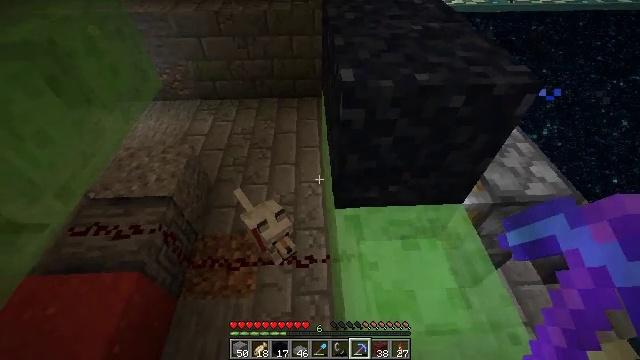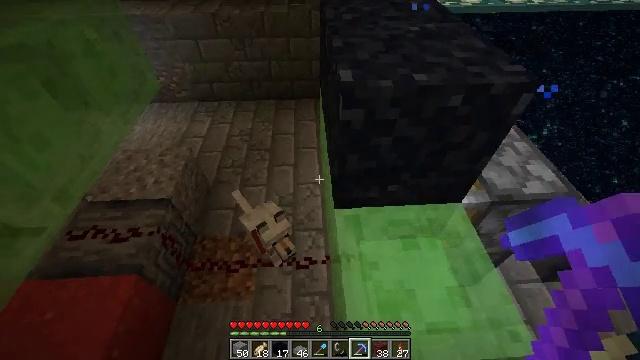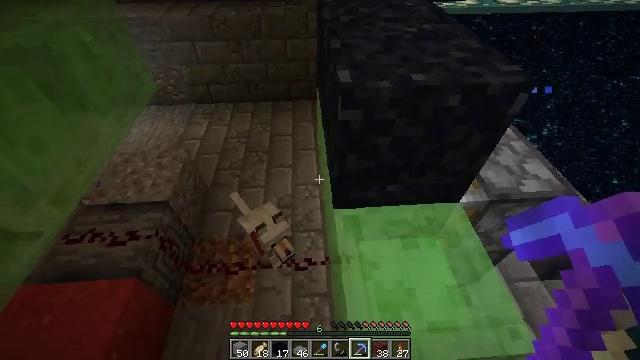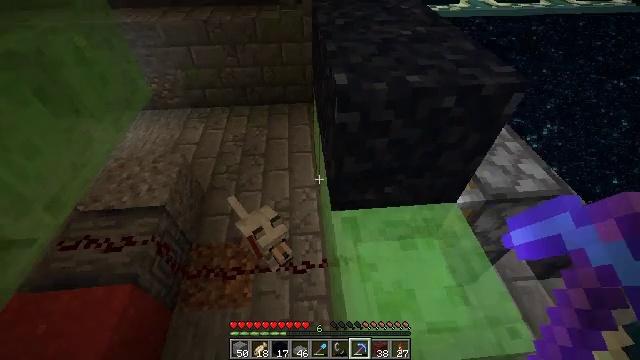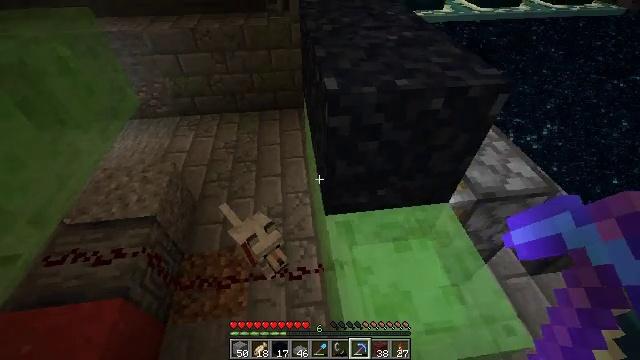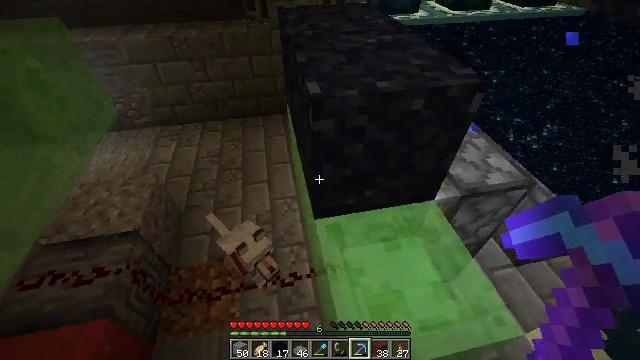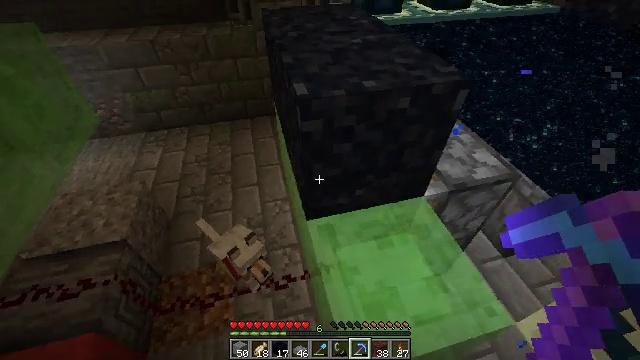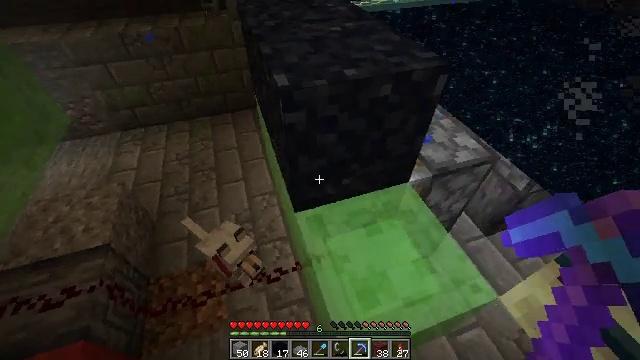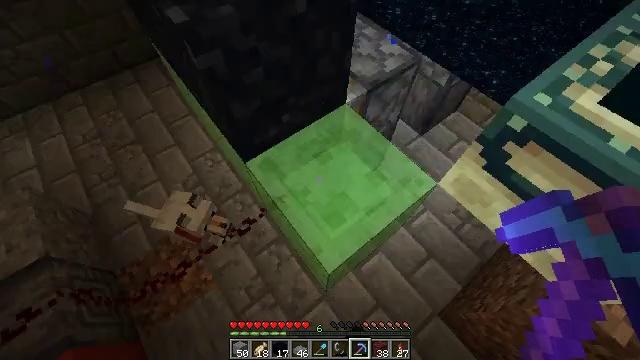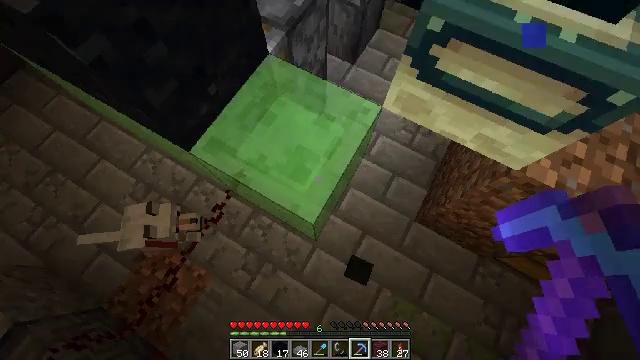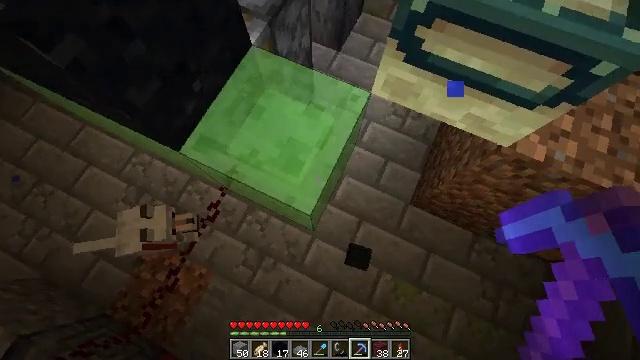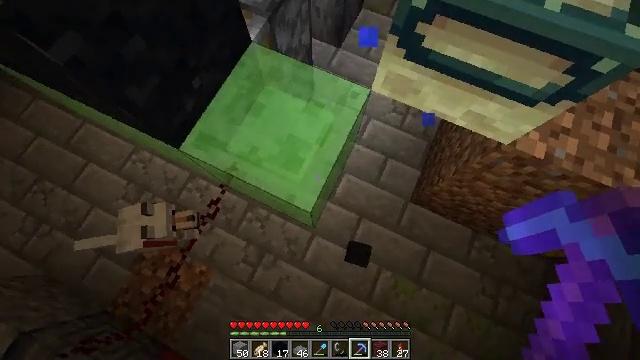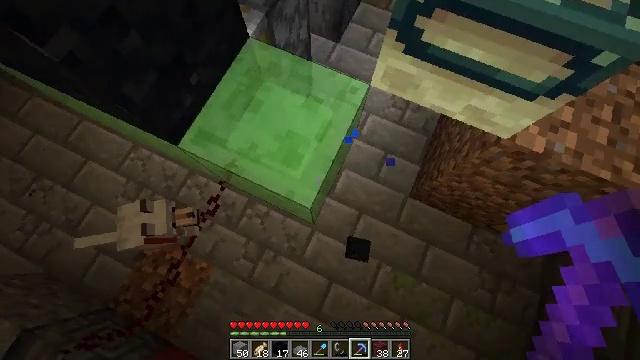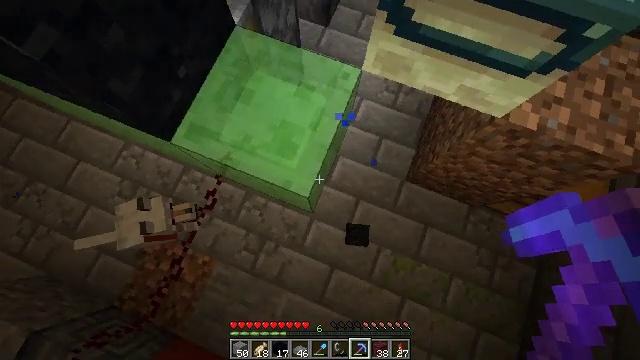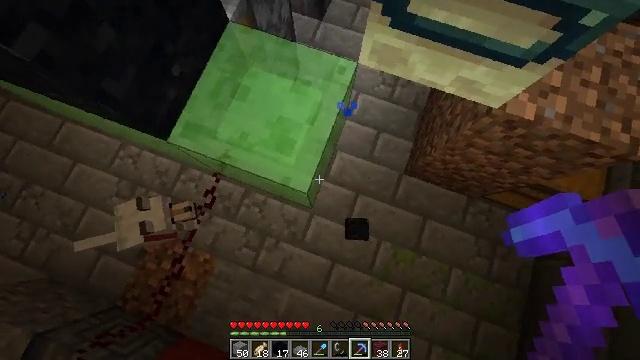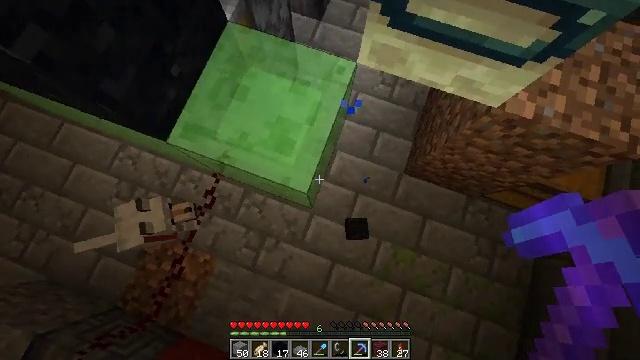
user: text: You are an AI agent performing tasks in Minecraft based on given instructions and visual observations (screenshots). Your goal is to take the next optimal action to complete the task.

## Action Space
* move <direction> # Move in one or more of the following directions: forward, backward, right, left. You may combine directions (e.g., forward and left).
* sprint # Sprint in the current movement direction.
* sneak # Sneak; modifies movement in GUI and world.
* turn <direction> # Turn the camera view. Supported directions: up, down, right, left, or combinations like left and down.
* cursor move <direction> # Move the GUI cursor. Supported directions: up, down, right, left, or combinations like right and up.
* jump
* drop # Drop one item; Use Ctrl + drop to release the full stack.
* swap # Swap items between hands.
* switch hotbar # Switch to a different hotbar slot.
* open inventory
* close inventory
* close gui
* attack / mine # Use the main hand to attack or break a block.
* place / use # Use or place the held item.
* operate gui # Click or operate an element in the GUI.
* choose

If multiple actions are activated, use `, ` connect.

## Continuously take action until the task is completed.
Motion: motion action
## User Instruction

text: Collect black concrete powder by breaking it.
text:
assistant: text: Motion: no_op
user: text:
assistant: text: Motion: no_op
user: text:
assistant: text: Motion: turn right
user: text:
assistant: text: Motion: turn right and up
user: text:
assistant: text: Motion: turn right
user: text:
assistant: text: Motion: turn right
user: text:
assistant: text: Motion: turn right and down
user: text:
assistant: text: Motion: turn right and down
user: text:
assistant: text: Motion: turn right and down
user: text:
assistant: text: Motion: turn right and down
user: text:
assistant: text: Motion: no_op
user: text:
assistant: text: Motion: no_op
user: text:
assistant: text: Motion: turn right and down
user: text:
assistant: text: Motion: turn right and down
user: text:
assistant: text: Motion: no_op
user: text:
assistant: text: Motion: no_op
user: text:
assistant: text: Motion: no_op
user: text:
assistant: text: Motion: turn left and up
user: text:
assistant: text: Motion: turn left and up
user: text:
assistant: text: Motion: turn left and up
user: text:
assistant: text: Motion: turn left and up
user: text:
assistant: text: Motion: turn left and up
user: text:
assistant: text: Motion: turn left and up
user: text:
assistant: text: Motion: turn left and up
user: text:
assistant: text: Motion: move forward
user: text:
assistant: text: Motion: move forward
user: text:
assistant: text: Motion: move forward, turn left
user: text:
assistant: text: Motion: turn left
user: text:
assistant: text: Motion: turn left
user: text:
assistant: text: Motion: turn left